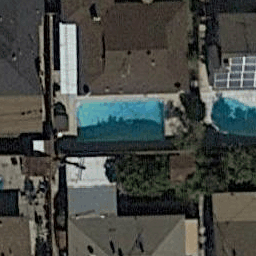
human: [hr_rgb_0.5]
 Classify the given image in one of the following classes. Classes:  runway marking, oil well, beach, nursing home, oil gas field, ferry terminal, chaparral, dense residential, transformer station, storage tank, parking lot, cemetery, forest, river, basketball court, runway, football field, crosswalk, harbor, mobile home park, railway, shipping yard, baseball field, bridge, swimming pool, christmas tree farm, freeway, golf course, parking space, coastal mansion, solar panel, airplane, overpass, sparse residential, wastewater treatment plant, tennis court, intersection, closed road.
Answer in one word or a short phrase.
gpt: swimming pool